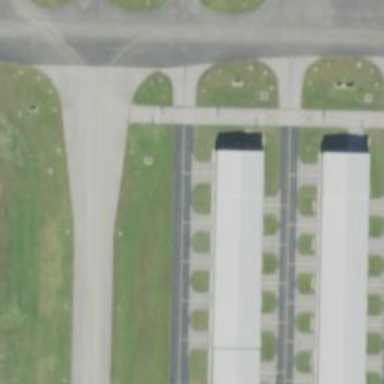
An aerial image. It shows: View of taxiway at the airport.